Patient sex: M
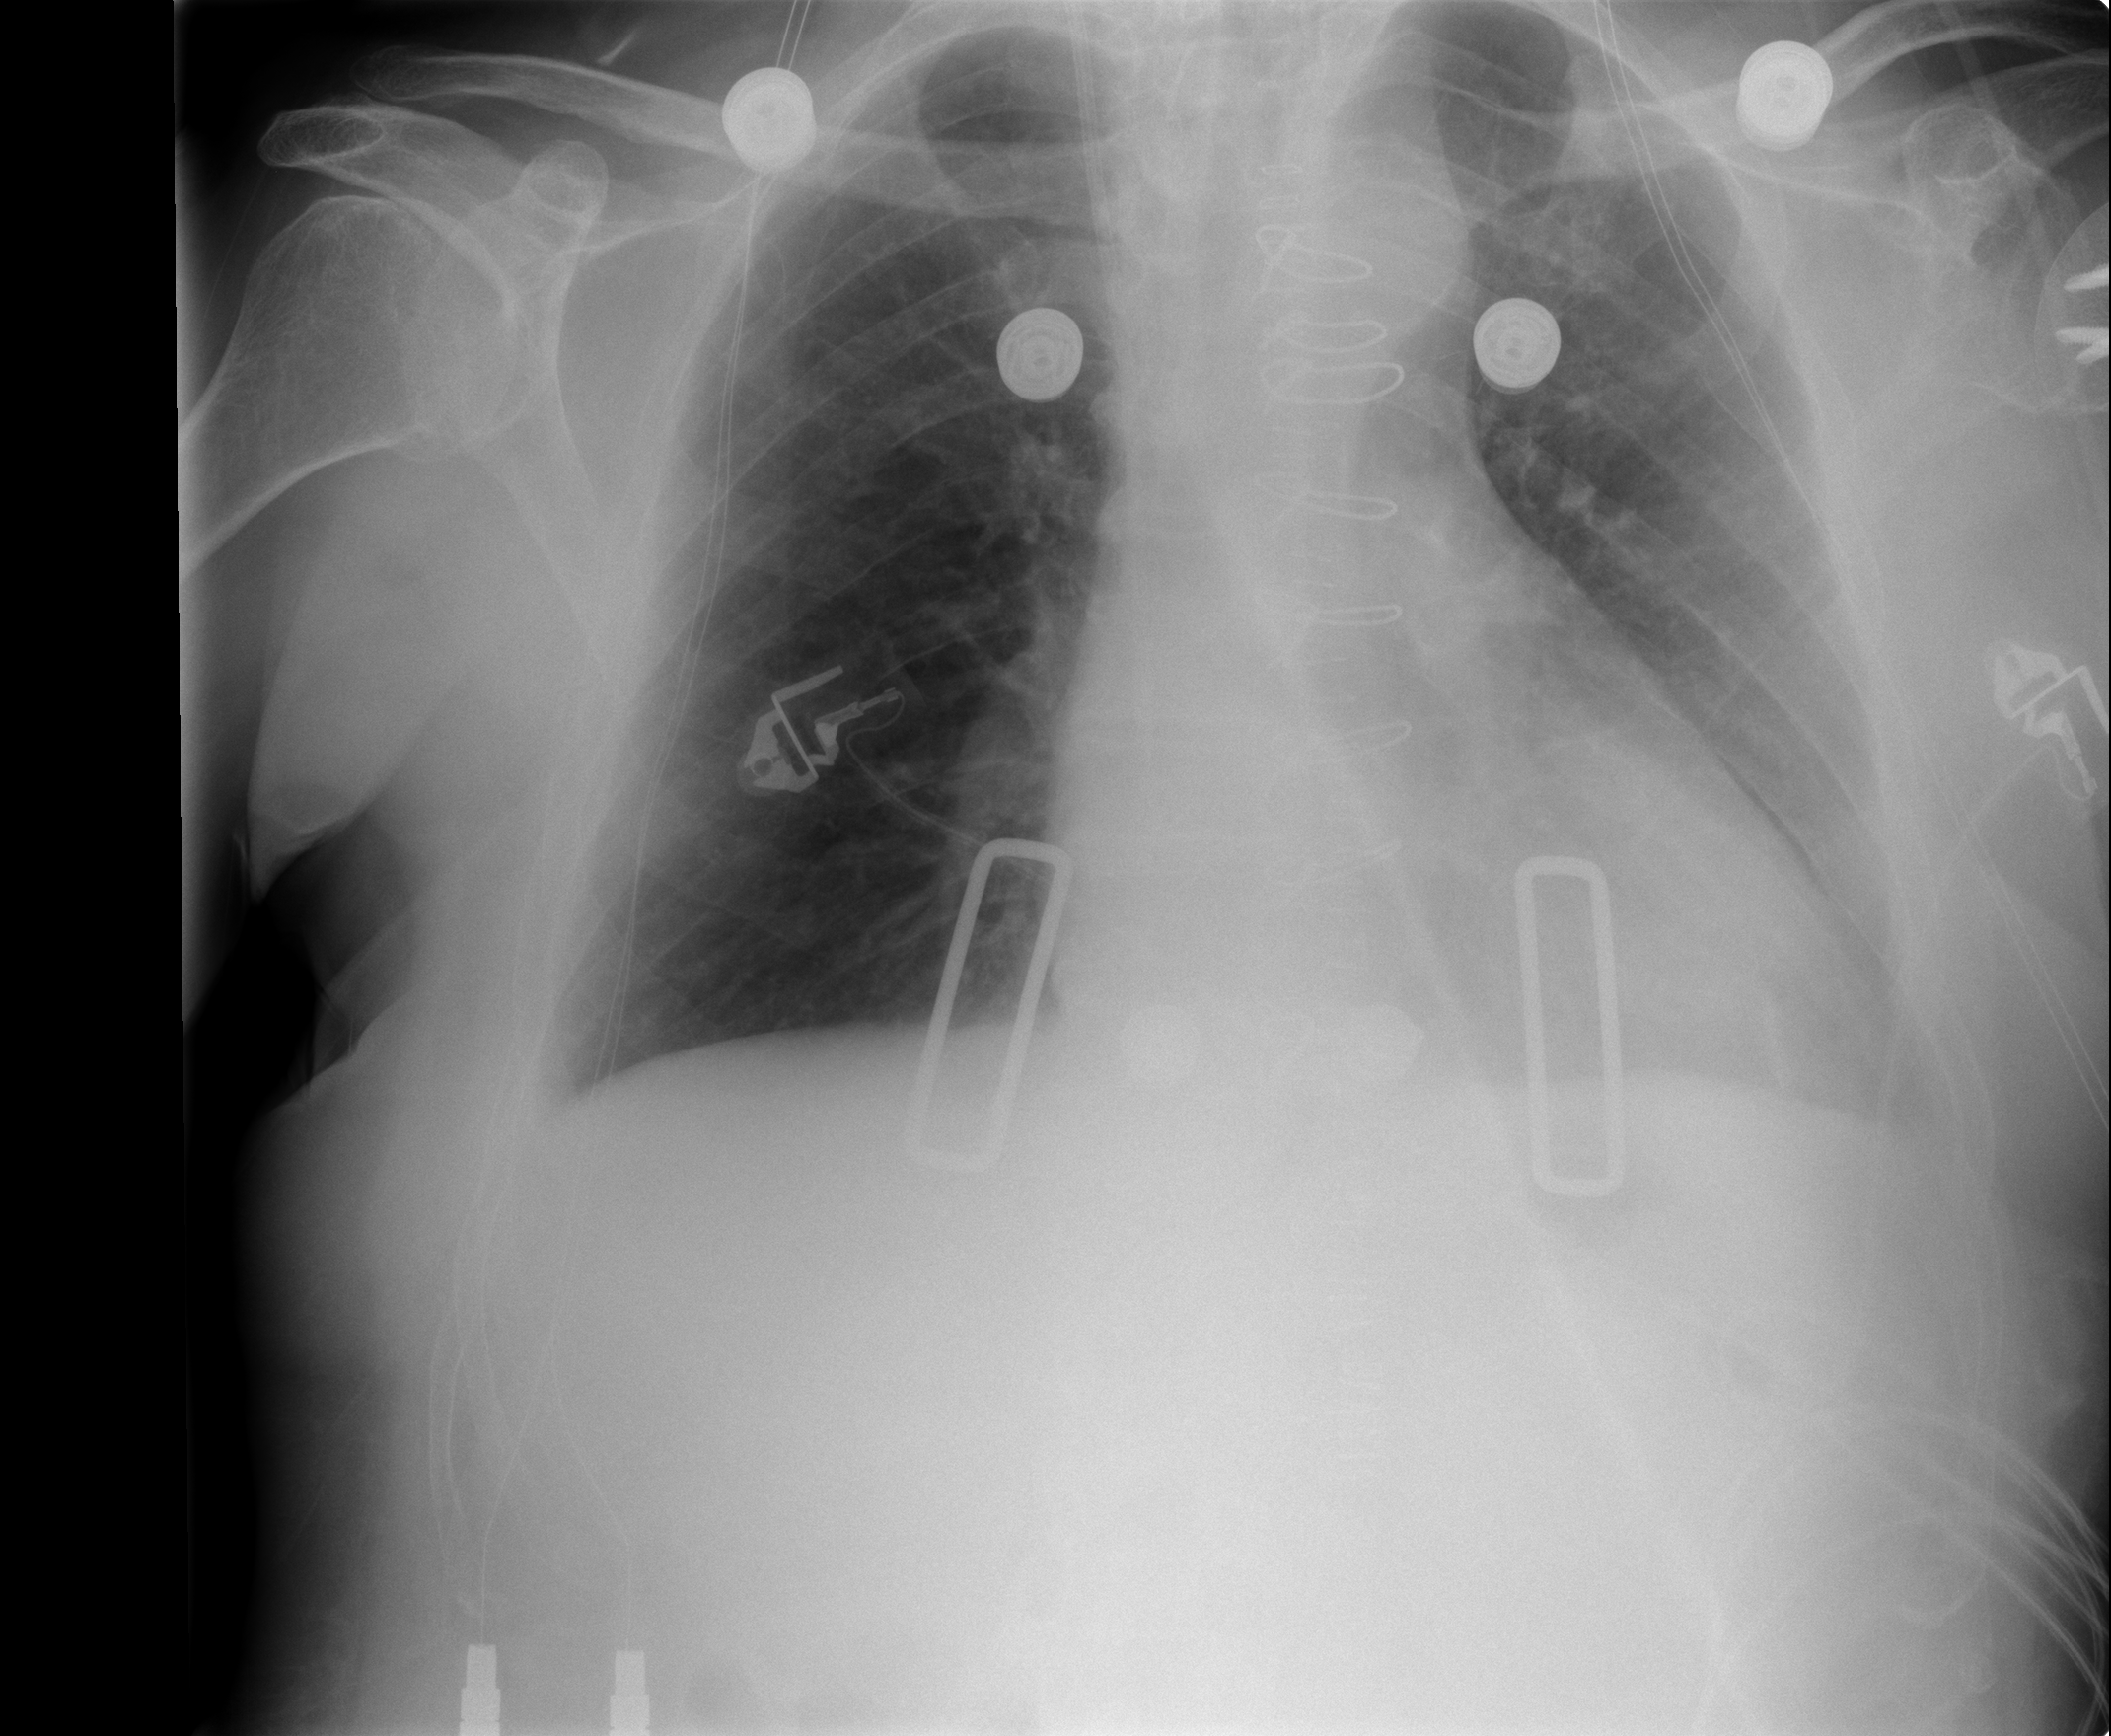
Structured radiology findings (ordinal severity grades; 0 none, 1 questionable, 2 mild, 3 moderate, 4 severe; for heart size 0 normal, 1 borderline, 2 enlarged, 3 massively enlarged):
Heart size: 0
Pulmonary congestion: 0
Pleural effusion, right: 0
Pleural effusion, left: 1
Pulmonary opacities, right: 0
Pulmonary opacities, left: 0
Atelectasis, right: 0
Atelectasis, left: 0